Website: apple-inc
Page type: account-selection
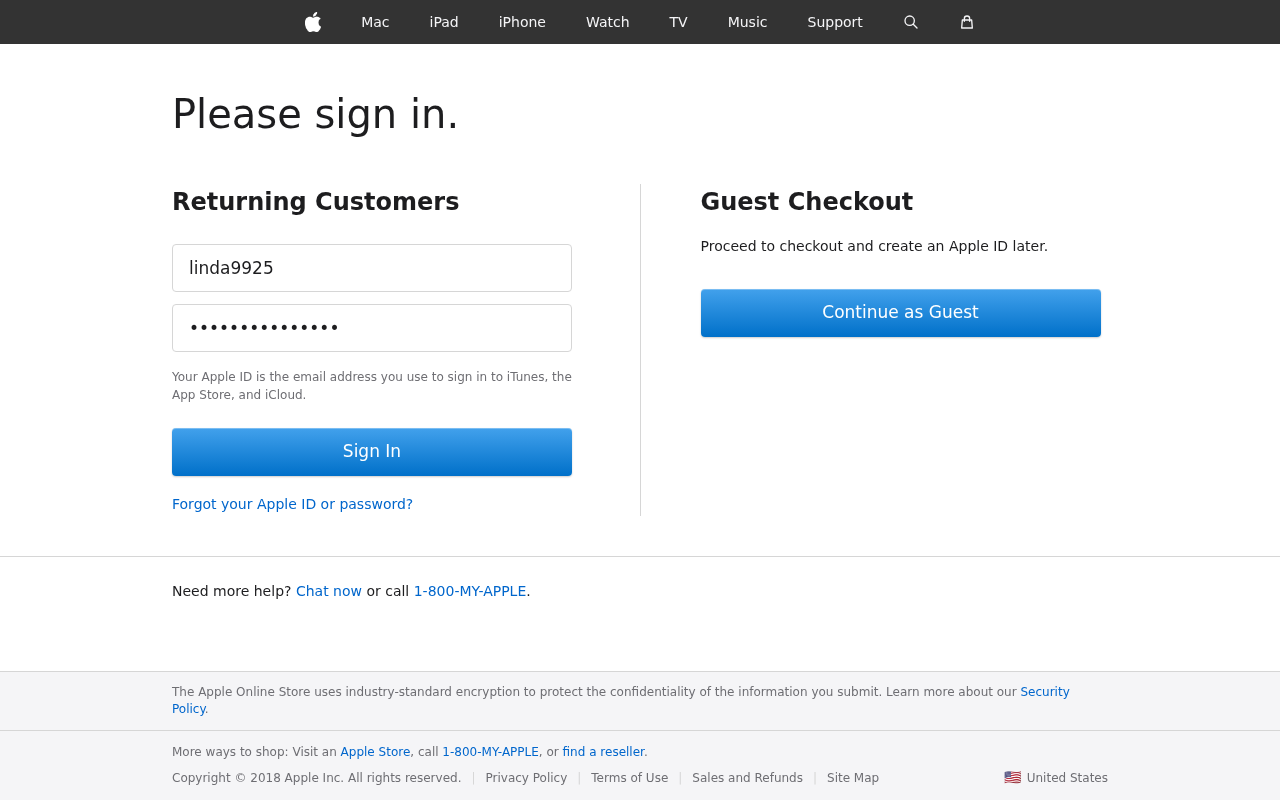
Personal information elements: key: PII_LOGIN_USERNAME
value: linda9925